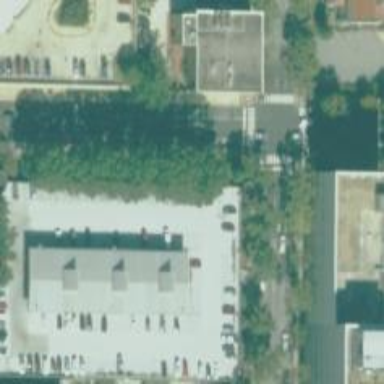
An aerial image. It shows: Multi-storey commercial building used for parking.